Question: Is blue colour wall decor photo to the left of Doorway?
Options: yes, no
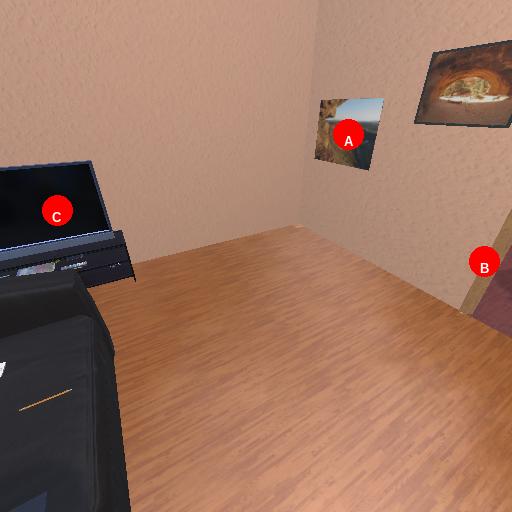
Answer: yes